Field crop: maize
Growth stage: 2
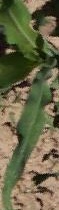
Species: maize